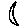
Label: moon